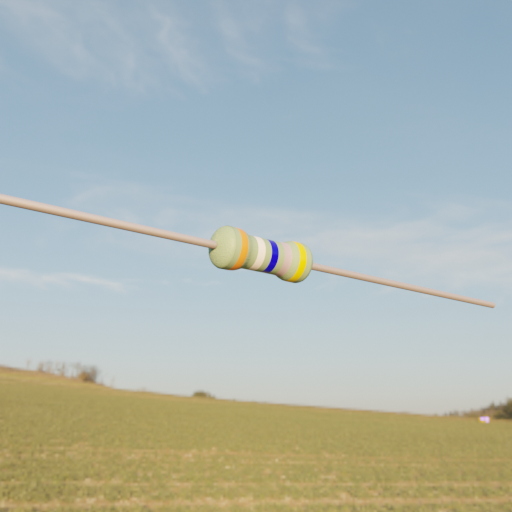
Resistor colour bands (in order): orange, white, blue, silver, yellow